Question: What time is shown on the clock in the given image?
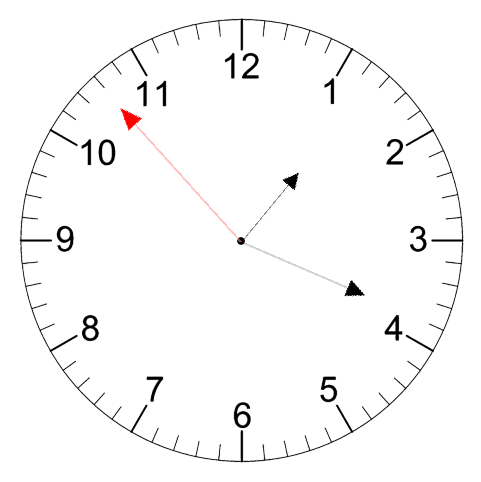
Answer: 01:18:53